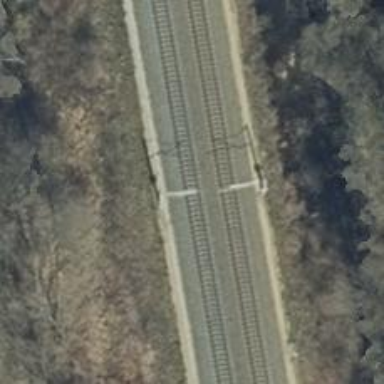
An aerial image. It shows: Milestone along the railway with catenary mast.